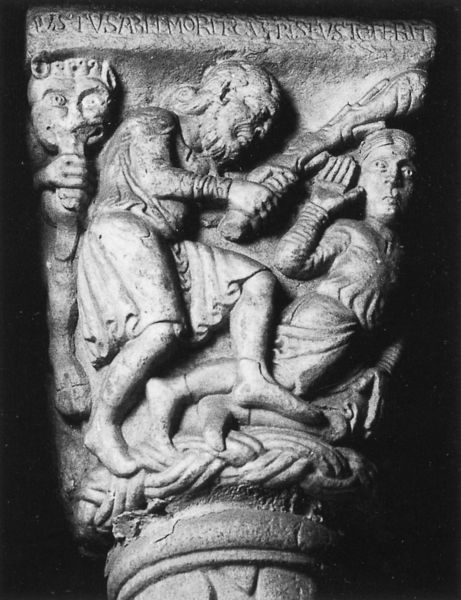
Titel: Zodiakusportal (Sagra di San Michele)
Künstler: Nicholaus
Standort: Sagra di San Michele, Sagra di San Michele (EU - I)
Schlagwörter: hand, kampf, mann, menschen, frau, männer, profil, szene, säule, ornament, bart, architektur, augen, bibel, lang, stein, kirche, stock, skulptur, relief, wellen, figuren, krieg, inschrift, bildhauerei, steinmetz, foto, maske, knüppel, schwarzweiß, schlag, schritt, kapitell, aufschrift, fries, geflochten, zunge, sturz, erhoben, löwe, opfer, flechte, bitte, keule, schlagen, gefallen, kapitel, fratze, monster, kain, abel, gestürtzt, aggresion